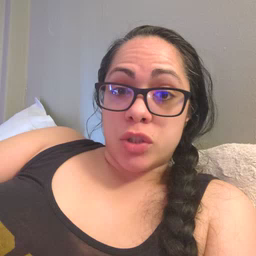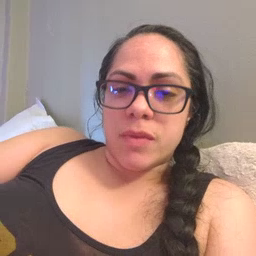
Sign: tongue